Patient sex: M
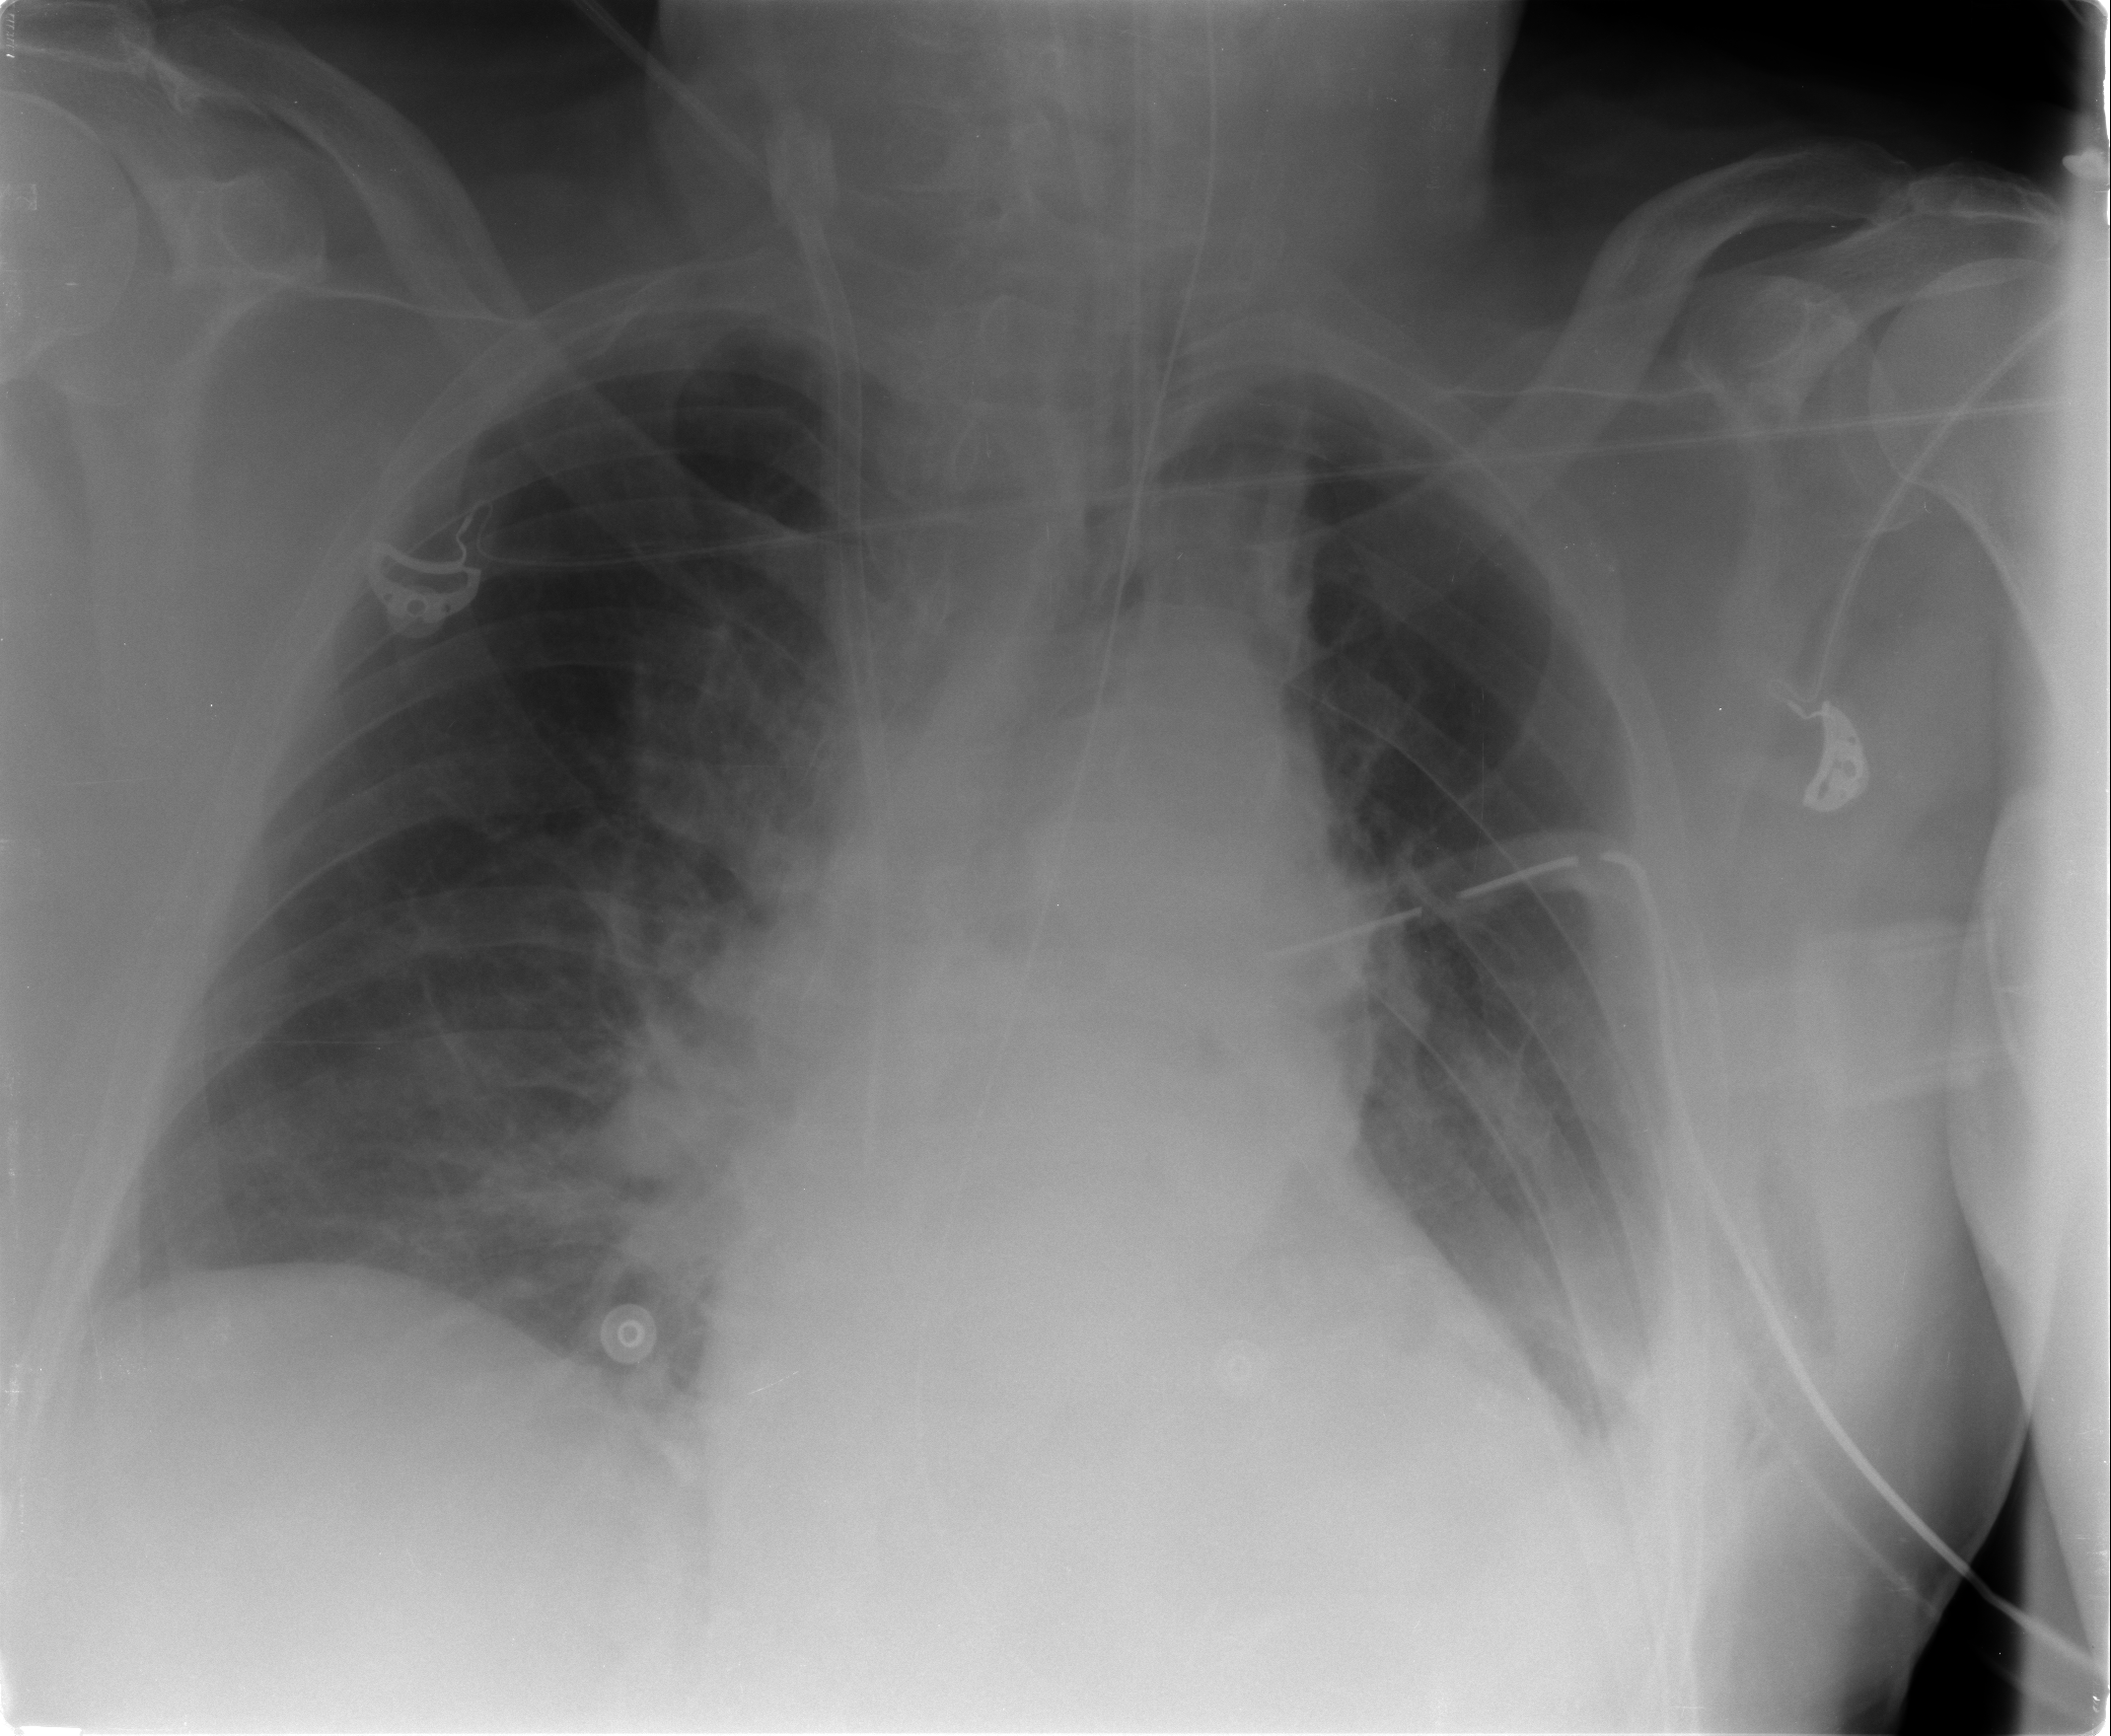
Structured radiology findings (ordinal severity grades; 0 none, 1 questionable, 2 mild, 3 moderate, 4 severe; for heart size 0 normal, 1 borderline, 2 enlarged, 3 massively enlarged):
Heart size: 2
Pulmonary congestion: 2
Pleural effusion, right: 0
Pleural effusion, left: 1
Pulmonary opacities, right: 0
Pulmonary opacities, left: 0
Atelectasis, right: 2
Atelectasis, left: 2